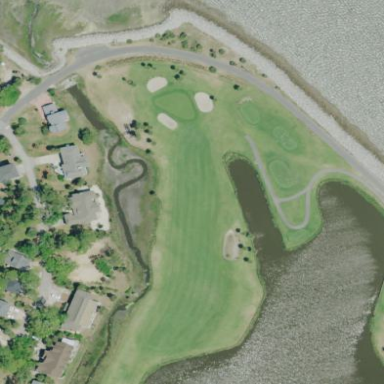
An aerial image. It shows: Grassy area designated as golf fairway.